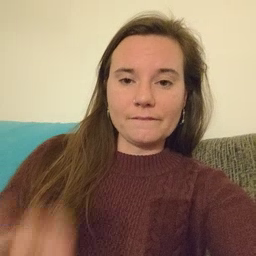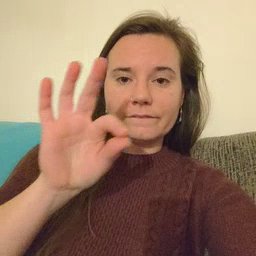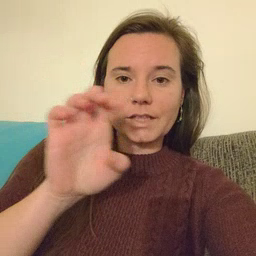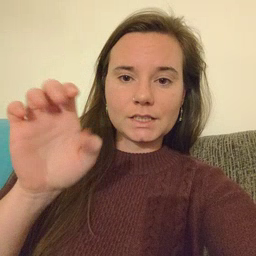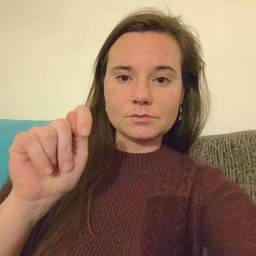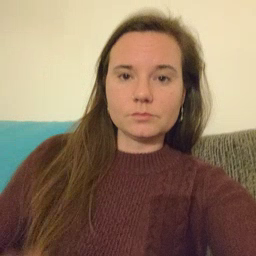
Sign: feet